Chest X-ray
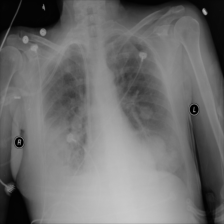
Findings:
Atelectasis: negative
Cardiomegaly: negative
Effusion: negative
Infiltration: positive
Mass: positive
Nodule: negative
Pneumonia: negative
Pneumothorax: negative
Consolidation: negative
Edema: positive
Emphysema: negative
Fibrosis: negative
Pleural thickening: negative
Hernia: negative